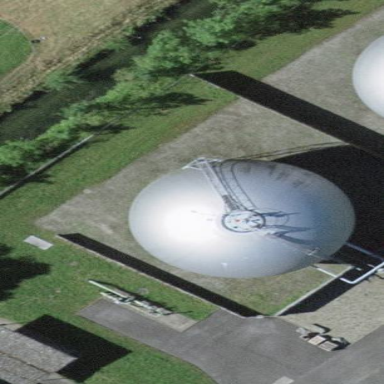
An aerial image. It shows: Building with storage tank.